Question: I want to achieve a layout where the outer div is 100% width and height. In this div I will add more divs dynamically. I want to write a css structure that splits the outer div so that each div gets the same space. Actually I want to create a dynamic grid with div elements.
Examples below:

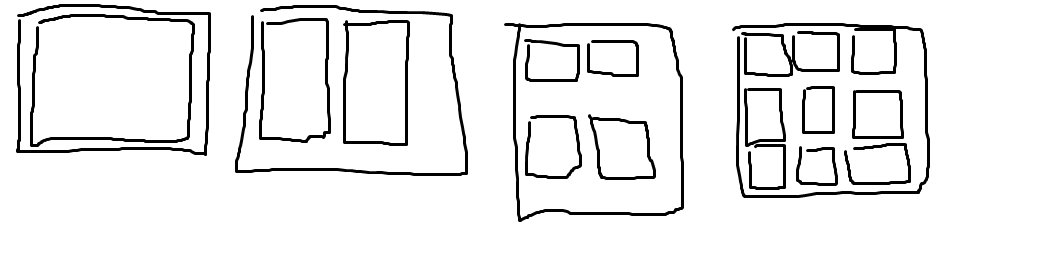
Answer: The answer of "Sowmia" is so good but one thing :
you want to sub div have AUTO SIZE and with is solution you can't do this.
my solution is exactly the Sowmia's answer with some changes:
'''
<style type="text/css" >
.main{width:100%; height:100%; background:#F5D0A9; overflow:auto}
.sub{width:auto;
height:auto;
float:left;
background:#8181F7;
margin:4px;
border:solid 1px #2ECCFA}
</style>
'''
and html:
'''
<div class="main">
<div class="sub"></div>
<div class="sub">this is div number 1</div>
<div class="sub">this is div number 2</div>
<div class="sub">if you have a big text this div is bigger than the other
<br />
even you can have a text with some height
</div>
</div>
'''
and this is :
<URL>